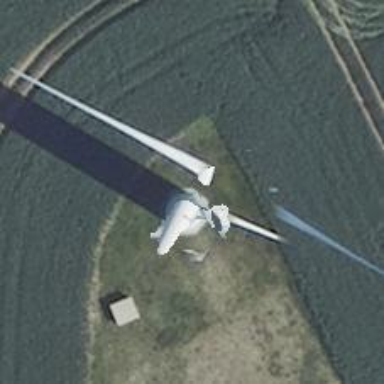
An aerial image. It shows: Wind generator using horizontal axis wind turbines.